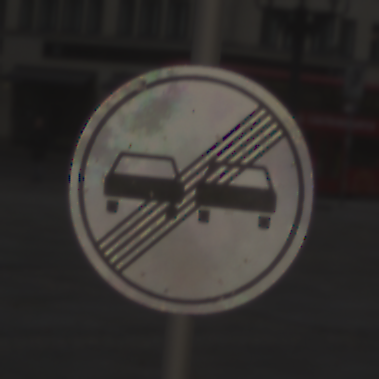
Verkehrszeichen: EndeUeberholverbot
Umgebung: Outdoor, Urban
Tageszeit: Midday
Wetter: Overcast
Licht: Natural
Jahreszeit: NotSpecified
Kontrast: LowContrast